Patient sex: M
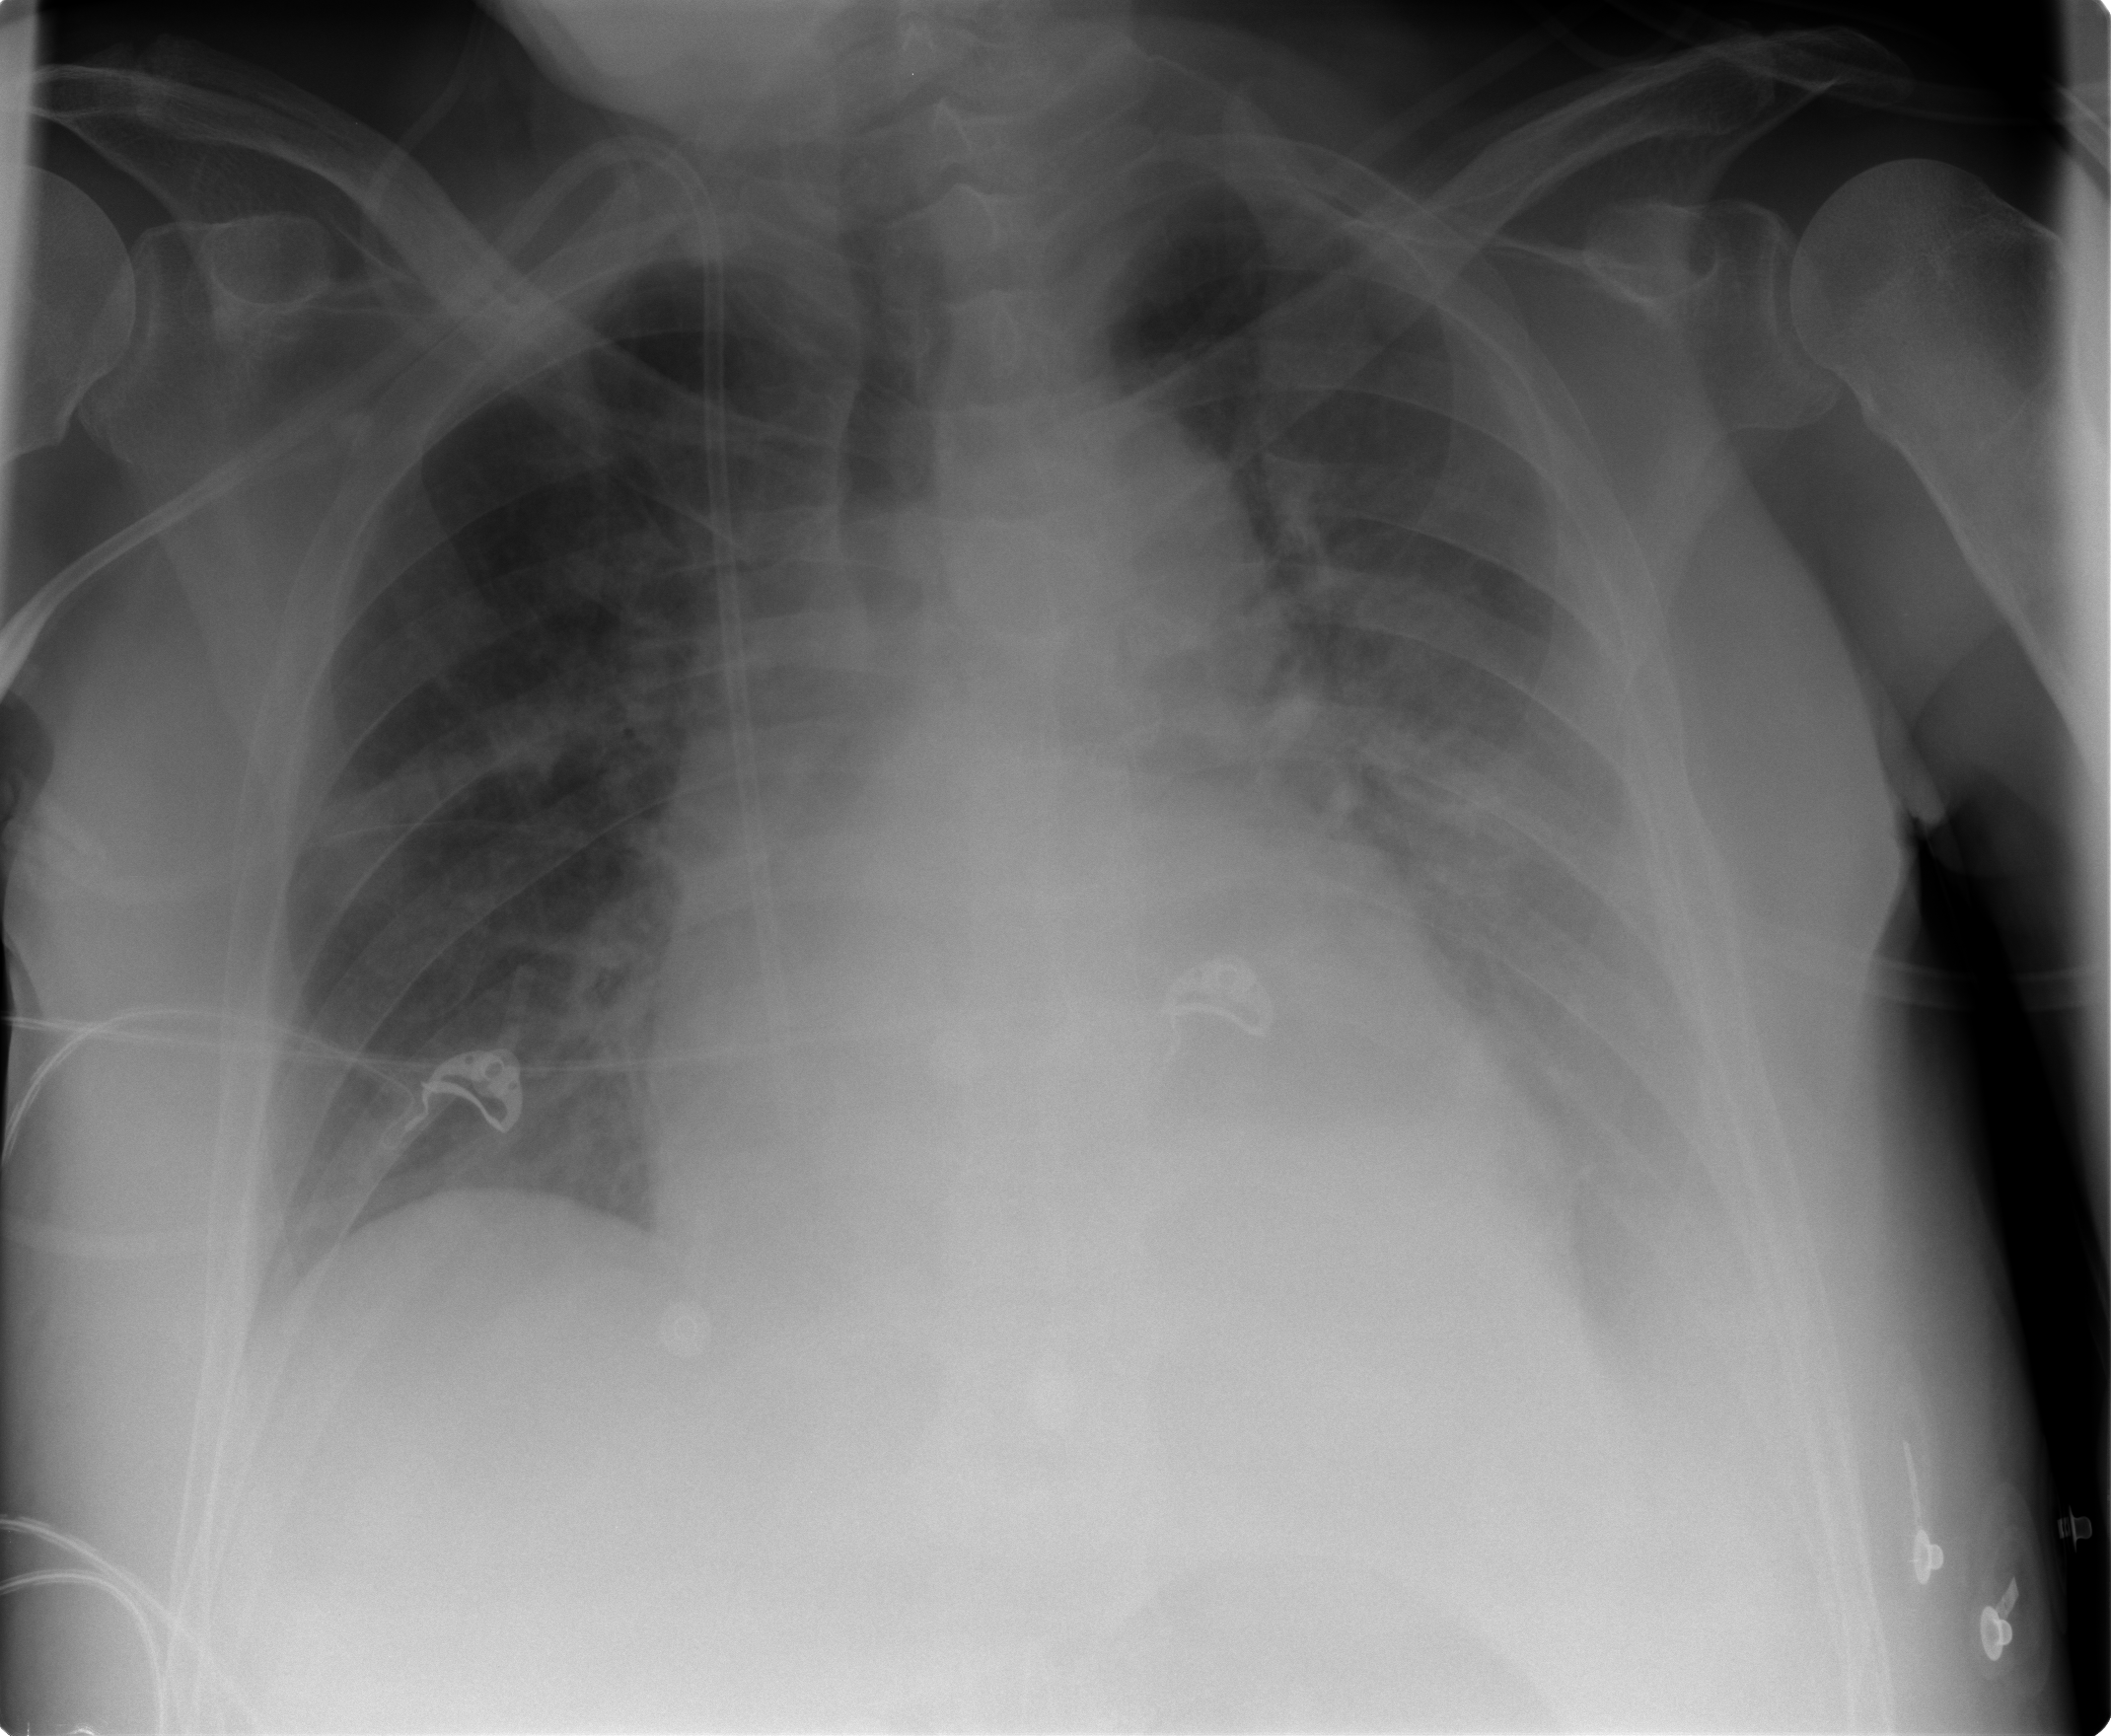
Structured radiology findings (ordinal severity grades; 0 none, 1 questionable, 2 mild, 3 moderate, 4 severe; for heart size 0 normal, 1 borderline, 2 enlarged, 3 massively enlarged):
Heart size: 2
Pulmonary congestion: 2
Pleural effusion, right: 2
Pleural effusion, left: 2
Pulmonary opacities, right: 0
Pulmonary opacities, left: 2
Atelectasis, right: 2
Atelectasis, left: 2